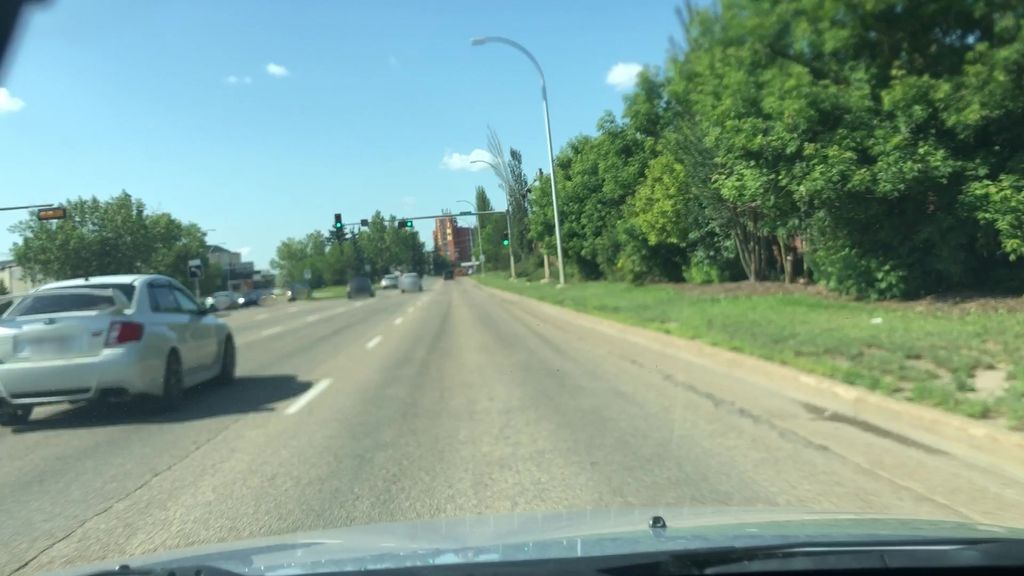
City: edmonton